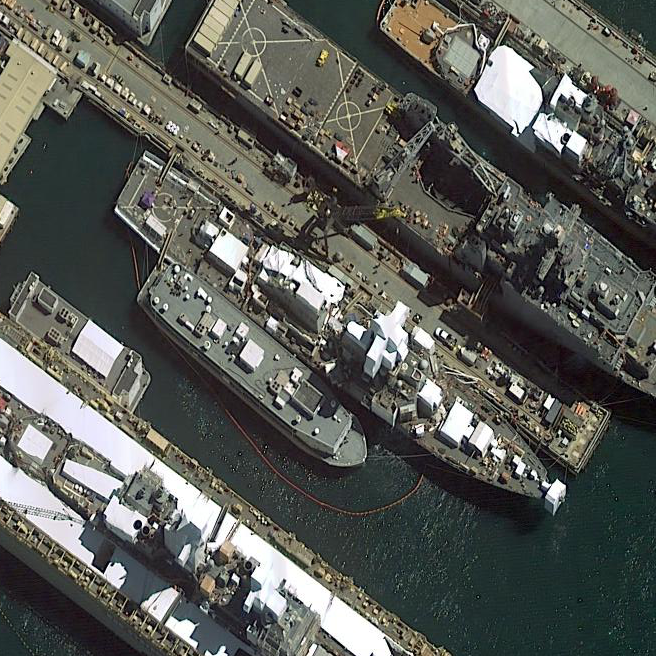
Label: destroyer